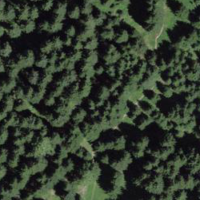
EUNIS habitat code: 43
Species observed at this site:
Arnica montana